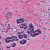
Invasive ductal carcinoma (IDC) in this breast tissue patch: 0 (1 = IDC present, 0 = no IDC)